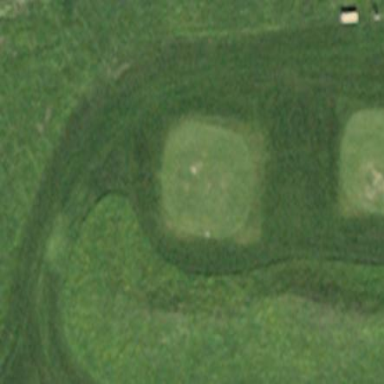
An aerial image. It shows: Golf tee.